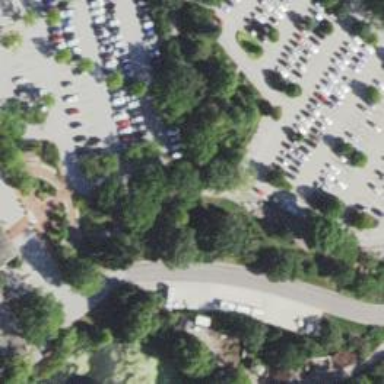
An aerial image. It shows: Parking space.